Aerial crown-view tile of a tropical tree (Barro Colorado Island, Panama), acquired 20250512:
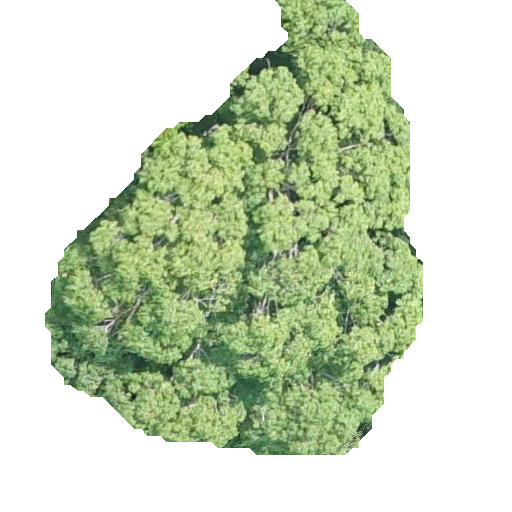
Species: Ocotea leptobotra
GBIF accepted scientific name: Ocotea leptobotra
Crown area: 169.429 m²